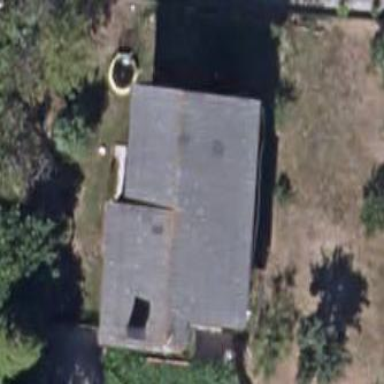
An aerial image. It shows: Simple house.